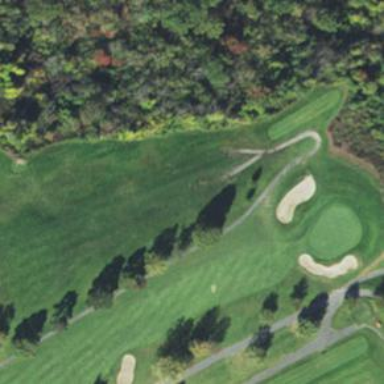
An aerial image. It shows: Service road used as golf cart path.